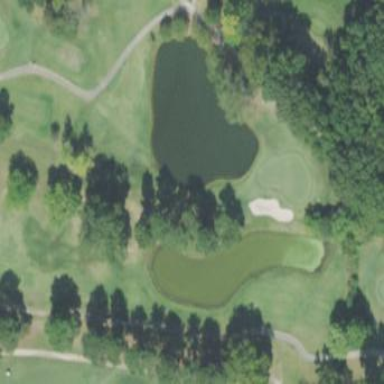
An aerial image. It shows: Water hazard in golf course. The hazard is natural water feature.